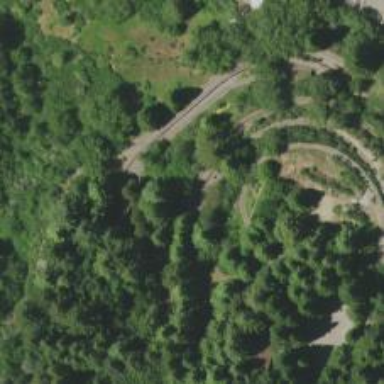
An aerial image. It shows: Miniature railway.